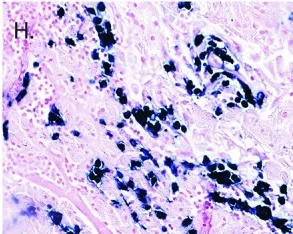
Pathology and immunophenotypic findings of CNS crystal-storing histiocytosis. In-situ hybridization studies for mRNA encoding immunoglobulin light chains showed kappa-restriction (H).
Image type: pathology (fish)